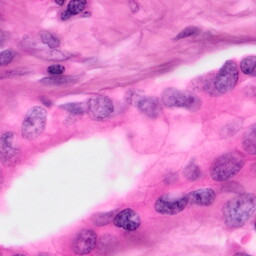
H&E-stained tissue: Pancreatic